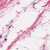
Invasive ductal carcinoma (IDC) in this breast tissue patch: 0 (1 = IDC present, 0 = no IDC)